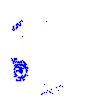
Particle: electron